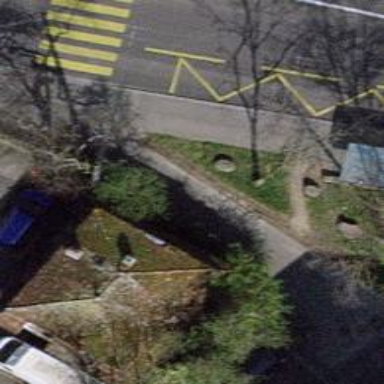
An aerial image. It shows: Post box is visible.